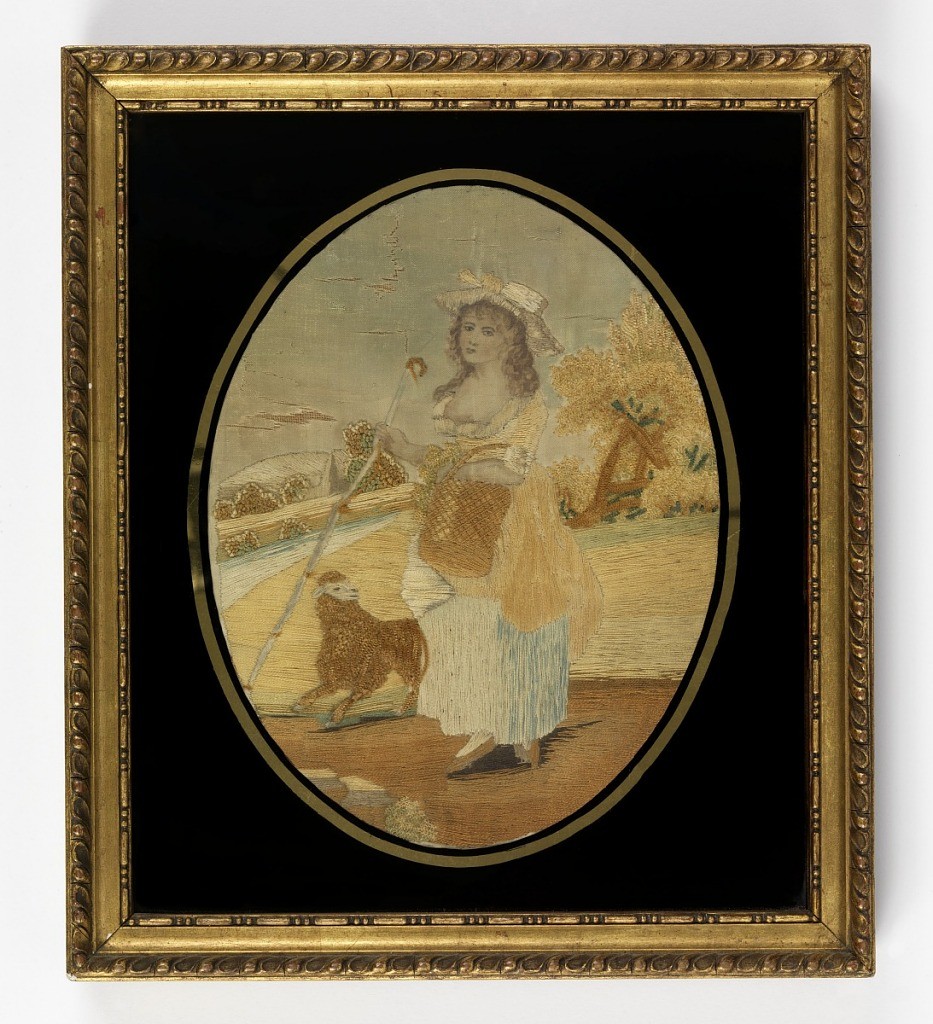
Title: Embroidered picture
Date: ca. 1800
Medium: silk embroidery with paint on silk foundation Technique: embroidered in satin, stem, running and knotted stitches on plain weave; hands, face and background are painted
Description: Oval picture of shepherdess carrying crook and basket in a rural landscape with a sheep at her feet. With gold rectangular frame with black eglomisé glass